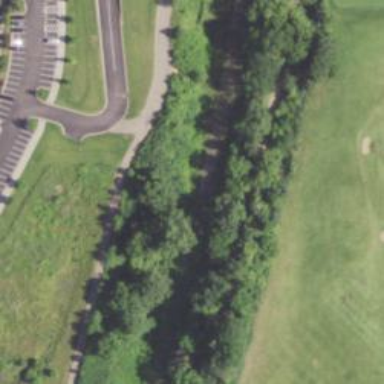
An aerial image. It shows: Path used for both walking and golf.